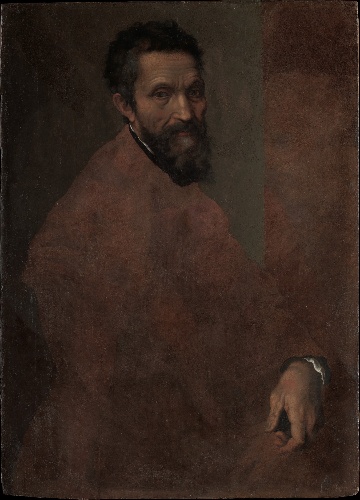
Title: Michelangelo Buonarroti (1475–1564)
Artist: Daniele da Volterra
Artist bio: Italian, Volterra 1509–1566 Rome
Date: probably ca. 1545
Object type: Painting
Classification: Paintings
Medium: Oil on wood
Dimensions: 34 3/4 x 25 1/4 in. (88.3 x 64.1 cm)
Department: European Paintings
Credit line: Gift of Clarence Dillon, 1977
Accession year: 1977
Repository: Metropolitan Museum of Art, New York, NY
Tags: Men|Portraits|Artists